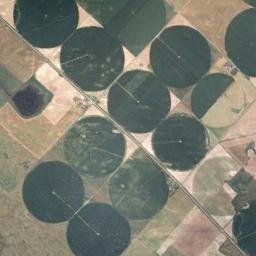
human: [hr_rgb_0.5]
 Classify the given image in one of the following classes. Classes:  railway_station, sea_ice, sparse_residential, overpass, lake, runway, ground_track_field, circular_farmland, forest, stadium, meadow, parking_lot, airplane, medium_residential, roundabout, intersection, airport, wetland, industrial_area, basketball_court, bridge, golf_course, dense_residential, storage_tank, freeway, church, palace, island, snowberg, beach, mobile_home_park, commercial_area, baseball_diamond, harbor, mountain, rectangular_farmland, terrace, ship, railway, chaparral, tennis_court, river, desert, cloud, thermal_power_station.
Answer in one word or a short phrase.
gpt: circular_farmland